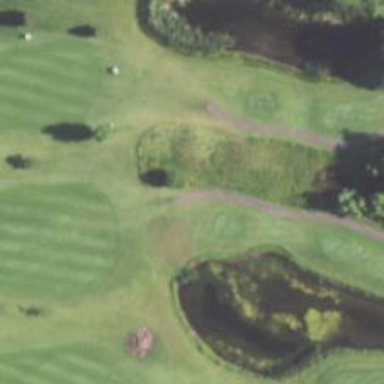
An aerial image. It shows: Path designated for golf carts.